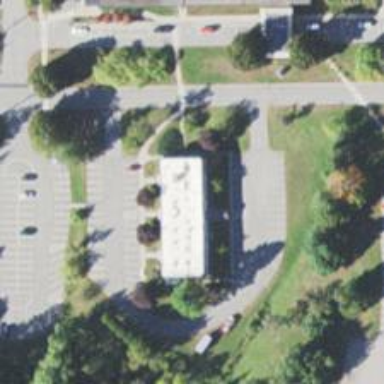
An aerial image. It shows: Parking space is available.